You are looking at a signal-to-image encoding: consecutive vibration samples arranged as the rows of a grayscale square. What is the most likely bearing condition (normal, inner_race, outer_race, ball)?
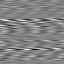
Answer: outer_race